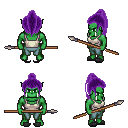
a pixel art fantasy rpg character, male body template, orc, green skin, white pirate shirt, teal pants, purple long topknot hairstyle, gray slippers, spear, four views (front, back, left, right), 2x2 character sprite sheet, small pixel art, hard edges, no anti-aliasing